Field crop: maize
Growth stage: 2
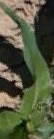
Species: maize